Field crop: maize
Growth stage: 2
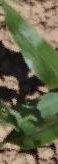
Species: maize